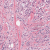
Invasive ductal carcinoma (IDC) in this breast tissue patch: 1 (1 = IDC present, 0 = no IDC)